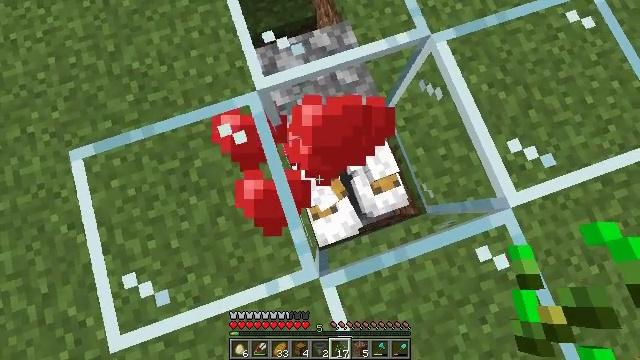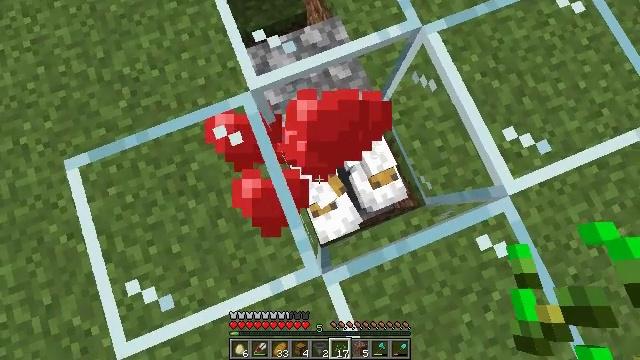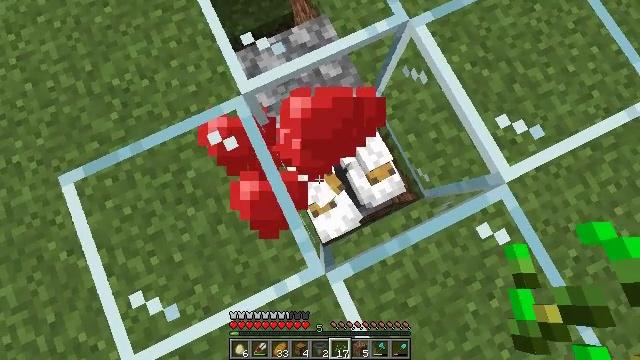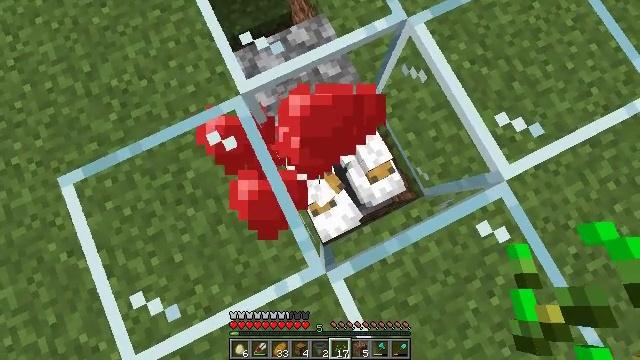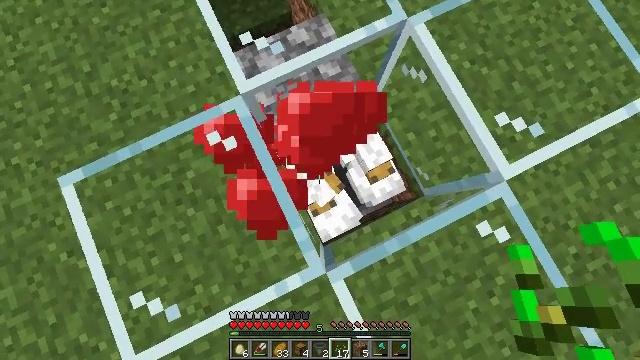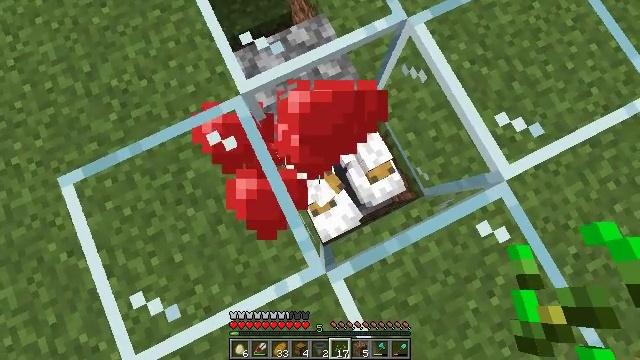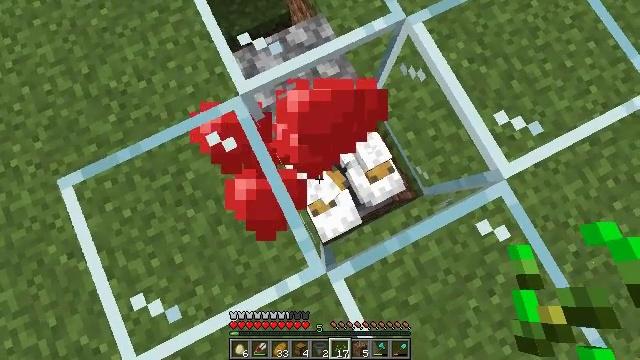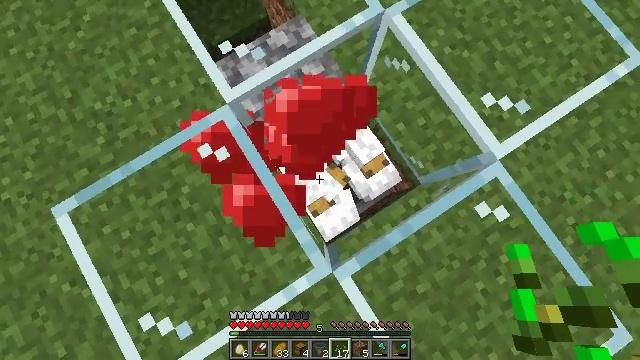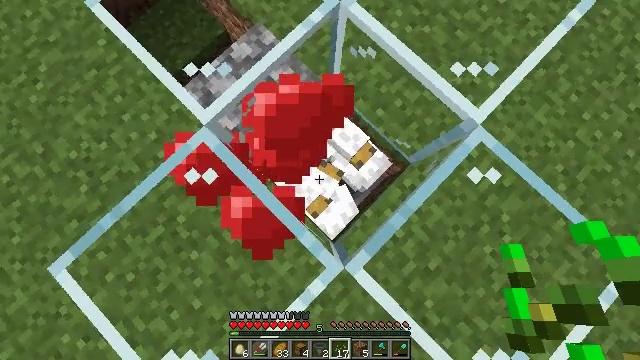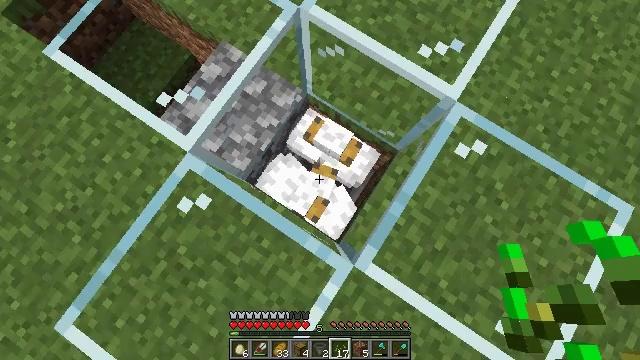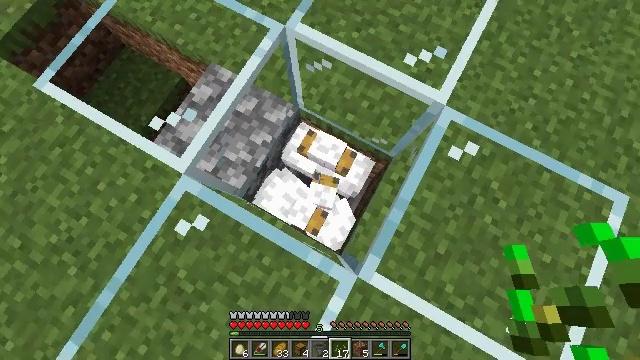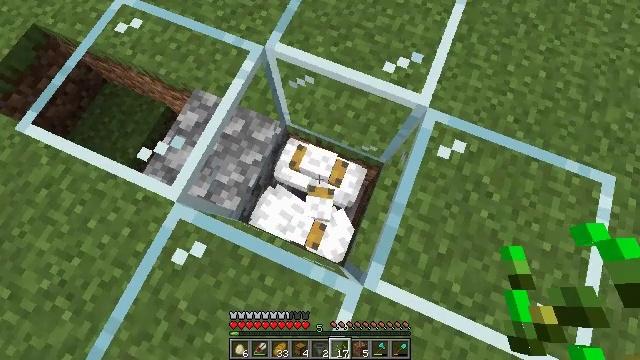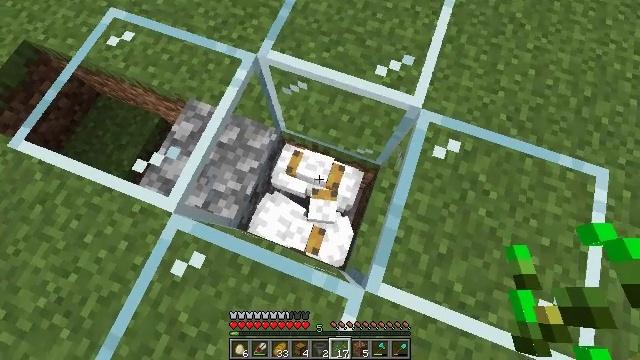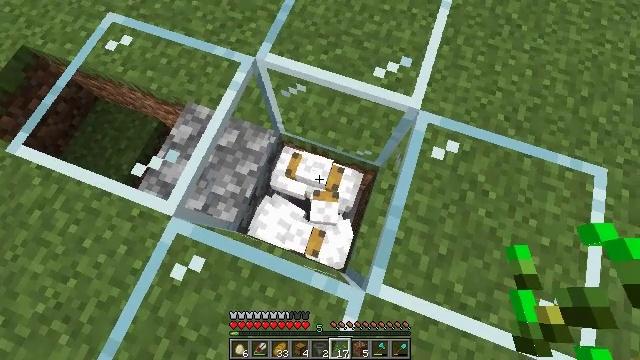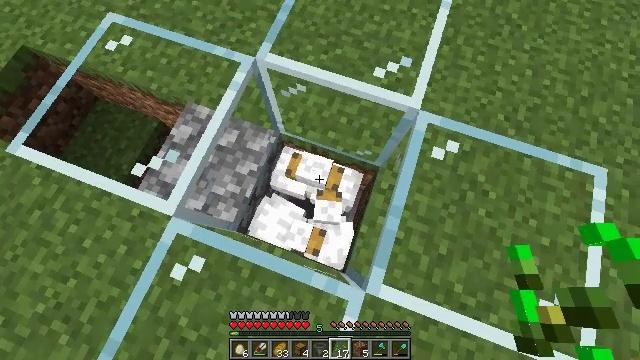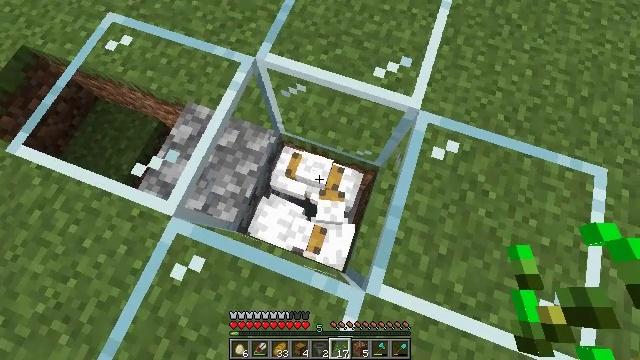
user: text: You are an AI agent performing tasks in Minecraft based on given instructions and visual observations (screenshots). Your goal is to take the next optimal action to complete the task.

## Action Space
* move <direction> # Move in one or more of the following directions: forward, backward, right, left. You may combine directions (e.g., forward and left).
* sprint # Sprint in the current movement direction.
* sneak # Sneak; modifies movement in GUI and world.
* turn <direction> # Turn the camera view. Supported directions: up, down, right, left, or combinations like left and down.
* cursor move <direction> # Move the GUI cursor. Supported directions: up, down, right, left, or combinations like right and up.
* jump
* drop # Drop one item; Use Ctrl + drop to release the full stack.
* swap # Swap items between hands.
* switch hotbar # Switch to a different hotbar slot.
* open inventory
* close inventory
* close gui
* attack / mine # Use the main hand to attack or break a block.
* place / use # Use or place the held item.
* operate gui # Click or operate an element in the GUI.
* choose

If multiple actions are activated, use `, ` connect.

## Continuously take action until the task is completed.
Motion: motion action
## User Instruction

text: Kill mobs.
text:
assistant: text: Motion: sneak, turn right, use / place
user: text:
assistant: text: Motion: sneak, turn right
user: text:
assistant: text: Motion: sneak
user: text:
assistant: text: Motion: sneak, use / place
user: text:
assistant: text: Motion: sneak, use / place
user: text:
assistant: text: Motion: sneak, use / place
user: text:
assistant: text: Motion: sneak, turn right
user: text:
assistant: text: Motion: sneak, turn right
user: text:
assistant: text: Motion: sneak, turn right
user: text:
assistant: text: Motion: sneak, turn right and up
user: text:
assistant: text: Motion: sneak, turn right and up
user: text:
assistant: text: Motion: sneak, turn right and up
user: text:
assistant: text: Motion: sneak
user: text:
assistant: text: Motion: sneak
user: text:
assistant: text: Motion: sneak, use / place
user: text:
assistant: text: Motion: sneak, use / place
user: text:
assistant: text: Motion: sneak, use / place
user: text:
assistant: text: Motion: sneak
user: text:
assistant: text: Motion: sneak
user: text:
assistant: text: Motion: sneak
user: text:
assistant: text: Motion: sneak
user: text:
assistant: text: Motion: sneak, turn left
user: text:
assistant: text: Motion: sneak
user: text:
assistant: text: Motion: sneak
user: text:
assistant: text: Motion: sneak
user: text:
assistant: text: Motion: sneak
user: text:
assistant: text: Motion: sneak
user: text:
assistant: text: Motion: sneak
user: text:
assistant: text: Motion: sneak
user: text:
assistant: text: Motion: sneak, turn down